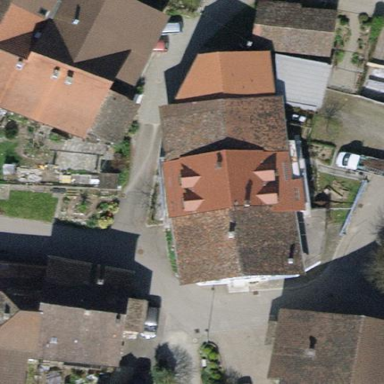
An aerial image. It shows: Terrace building with gabled roof.